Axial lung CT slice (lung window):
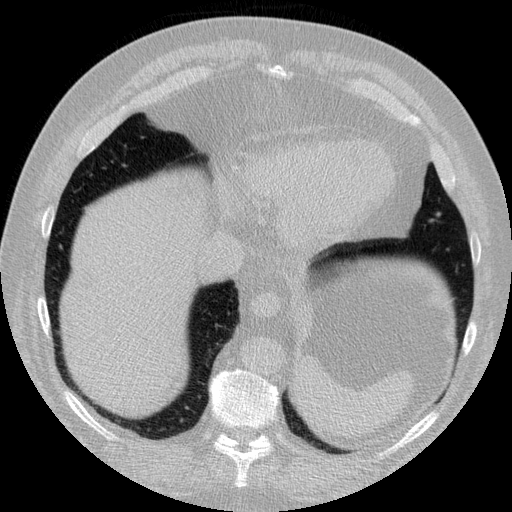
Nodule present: no